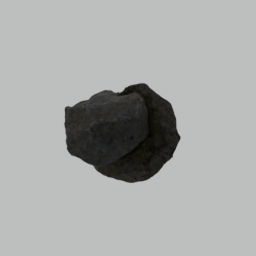
Label: nature